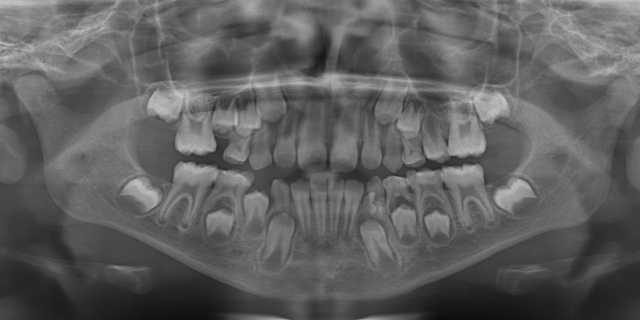
child